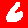
Digit: 6